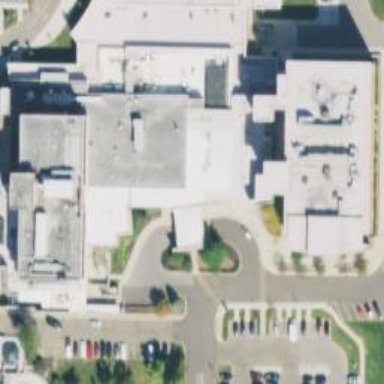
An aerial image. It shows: Healthcare facility identified as hospital.